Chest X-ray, PA view. Patient: 73 years old, sex F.
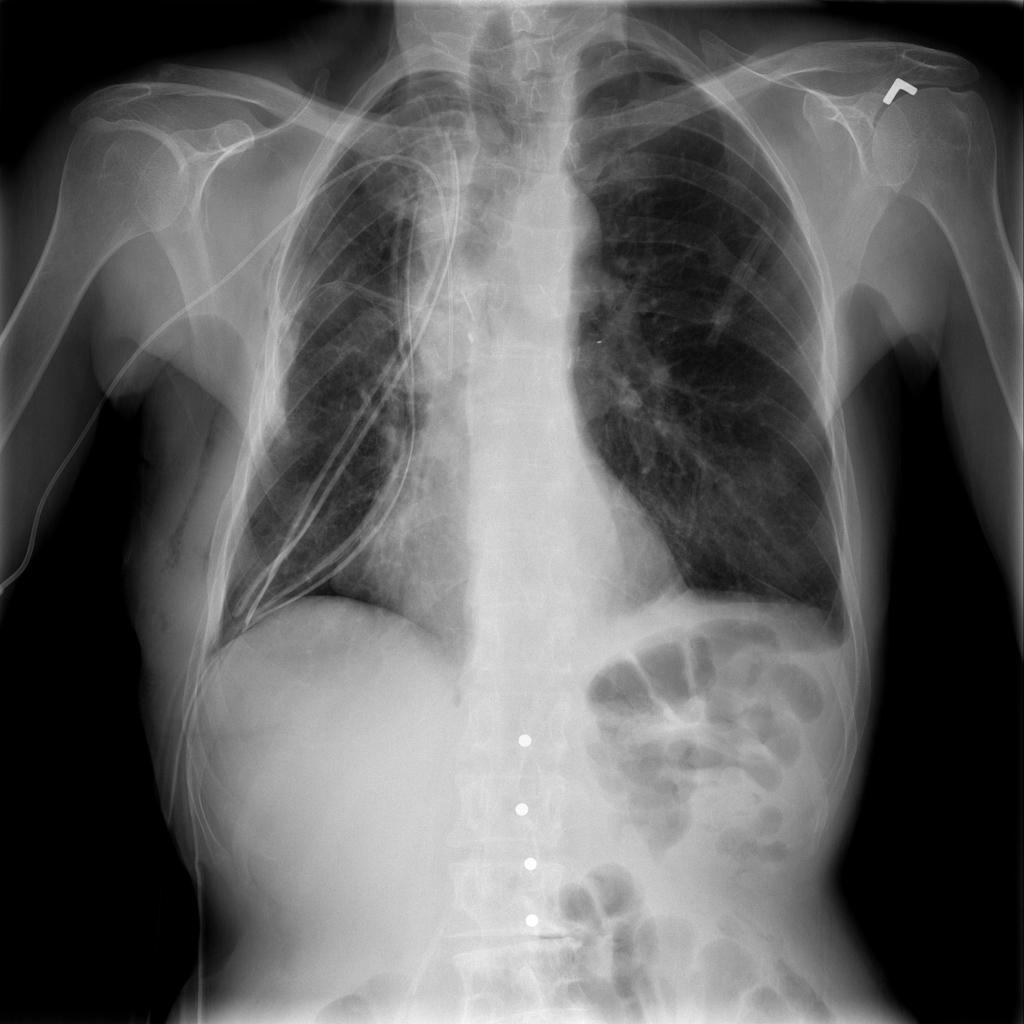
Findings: Pneumothorax